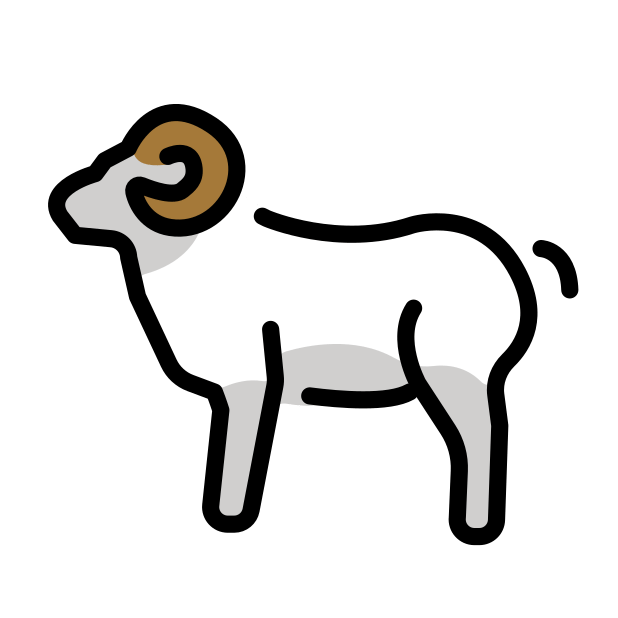
Emoji: 🐏
Name: ram
Unicode: 0x1f40f